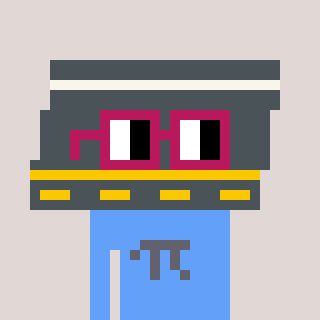
a pixel art character with square dark red glasses, a road-shaped head and a blue-colored body on a warm background